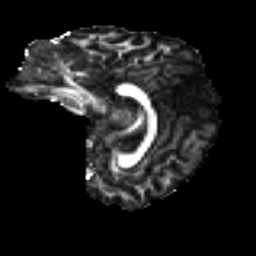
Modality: FA
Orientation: sagittal
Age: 22
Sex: female
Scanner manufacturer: ge
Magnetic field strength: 3 T
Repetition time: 7.8 s
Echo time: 0.0606 s